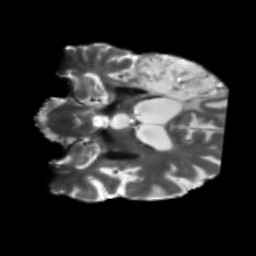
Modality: T2w
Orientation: coronal
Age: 42
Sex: male
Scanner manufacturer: siemens
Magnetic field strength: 3 T
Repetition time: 5.25 s
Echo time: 0.08 s